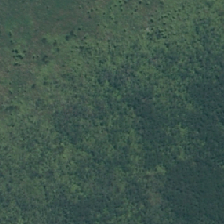
Land cover: herbaceous_freshwater_vege